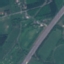
Land use / land cover: Highway